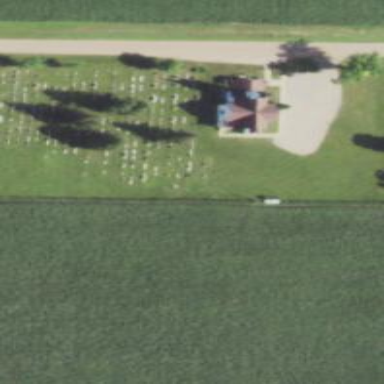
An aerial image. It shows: Cemetery.